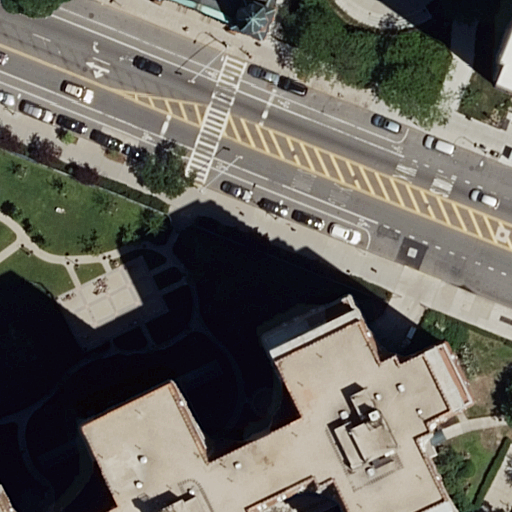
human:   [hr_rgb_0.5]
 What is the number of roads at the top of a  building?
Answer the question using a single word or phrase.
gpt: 12

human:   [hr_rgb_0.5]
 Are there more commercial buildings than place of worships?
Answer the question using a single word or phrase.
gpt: no

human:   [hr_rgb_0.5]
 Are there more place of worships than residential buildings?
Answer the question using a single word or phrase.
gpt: no

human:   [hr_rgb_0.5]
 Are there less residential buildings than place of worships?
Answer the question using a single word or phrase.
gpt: no

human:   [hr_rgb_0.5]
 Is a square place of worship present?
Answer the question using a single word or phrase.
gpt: no

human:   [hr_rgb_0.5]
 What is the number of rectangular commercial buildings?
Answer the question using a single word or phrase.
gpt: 0

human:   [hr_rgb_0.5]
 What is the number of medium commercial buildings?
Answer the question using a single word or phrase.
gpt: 0

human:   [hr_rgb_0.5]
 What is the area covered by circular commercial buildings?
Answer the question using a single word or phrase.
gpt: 0m2

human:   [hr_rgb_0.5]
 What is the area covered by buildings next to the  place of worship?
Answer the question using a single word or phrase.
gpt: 1430m2

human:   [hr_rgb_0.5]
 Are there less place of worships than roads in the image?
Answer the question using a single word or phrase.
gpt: yes

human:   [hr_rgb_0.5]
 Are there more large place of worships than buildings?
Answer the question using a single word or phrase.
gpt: no

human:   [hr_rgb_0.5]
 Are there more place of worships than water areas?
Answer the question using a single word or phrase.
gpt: yes

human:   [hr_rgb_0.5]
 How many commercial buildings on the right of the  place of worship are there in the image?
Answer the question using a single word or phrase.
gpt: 0

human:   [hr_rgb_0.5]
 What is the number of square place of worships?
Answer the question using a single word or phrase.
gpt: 0

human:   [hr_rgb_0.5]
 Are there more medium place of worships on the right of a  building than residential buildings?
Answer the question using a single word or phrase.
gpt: no

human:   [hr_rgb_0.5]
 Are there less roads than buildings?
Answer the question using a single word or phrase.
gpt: no

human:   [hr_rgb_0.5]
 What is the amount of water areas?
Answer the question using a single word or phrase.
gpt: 0

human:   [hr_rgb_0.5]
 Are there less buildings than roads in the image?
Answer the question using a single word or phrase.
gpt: yes

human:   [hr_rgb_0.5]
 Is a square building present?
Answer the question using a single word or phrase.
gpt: no

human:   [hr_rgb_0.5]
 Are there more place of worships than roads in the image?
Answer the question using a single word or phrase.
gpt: no

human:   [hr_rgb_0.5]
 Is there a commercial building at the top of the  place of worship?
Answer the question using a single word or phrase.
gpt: no

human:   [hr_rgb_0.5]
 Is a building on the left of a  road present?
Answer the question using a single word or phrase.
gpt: yes

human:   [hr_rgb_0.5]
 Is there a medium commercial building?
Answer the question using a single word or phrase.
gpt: no

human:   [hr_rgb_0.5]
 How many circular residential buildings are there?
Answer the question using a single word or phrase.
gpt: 0

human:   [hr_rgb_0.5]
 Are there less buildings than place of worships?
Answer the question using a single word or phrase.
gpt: no

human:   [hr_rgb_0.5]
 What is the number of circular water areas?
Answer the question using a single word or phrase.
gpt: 0

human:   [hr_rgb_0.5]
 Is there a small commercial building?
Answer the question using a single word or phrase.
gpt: no

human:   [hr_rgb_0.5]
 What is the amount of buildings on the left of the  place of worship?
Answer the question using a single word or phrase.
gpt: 0

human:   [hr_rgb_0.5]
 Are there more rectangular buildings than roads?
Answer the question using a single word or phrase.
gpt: no

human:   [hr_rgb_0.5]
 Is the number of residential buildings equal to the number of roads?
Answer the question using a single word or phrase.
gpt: no

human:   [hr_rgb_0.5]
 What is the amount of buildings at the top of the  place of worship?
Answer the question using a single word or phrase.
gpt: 0

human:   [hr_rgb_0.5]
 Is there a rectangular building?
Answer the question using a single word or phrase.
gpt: yes

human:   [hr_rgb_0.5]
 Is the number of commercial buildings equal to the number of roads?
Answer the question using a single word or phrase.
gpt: no

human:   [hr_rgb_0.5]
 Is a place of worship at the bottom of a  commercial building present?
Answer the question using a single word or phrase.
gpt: no

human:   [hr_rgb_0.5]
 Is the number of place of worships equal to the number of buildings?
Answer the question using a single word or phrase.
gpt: no

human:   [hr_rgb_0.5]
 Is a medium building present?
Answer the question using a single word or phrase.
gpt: no